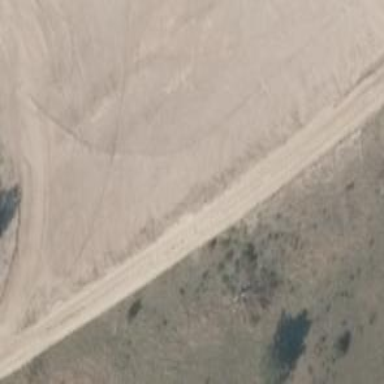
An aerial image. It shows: Grass track with grade2 tracktype.